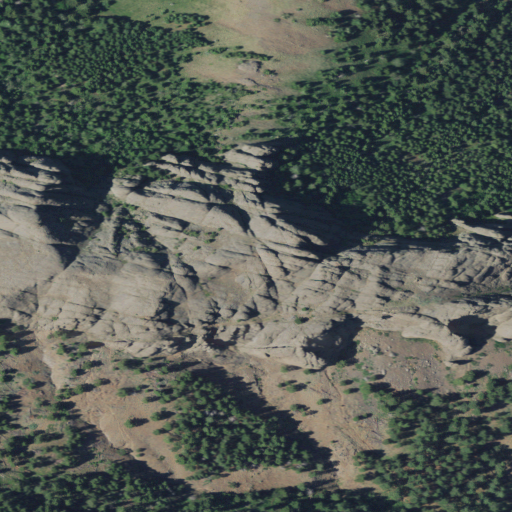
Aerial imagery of mountain in Montana named Castle Rock containing evergreen forest, shrub, and grassland